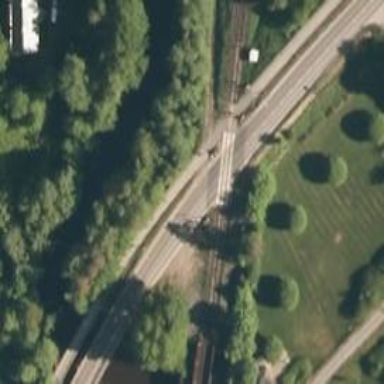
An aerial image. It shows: Level crossing with light signals and saltire markings.